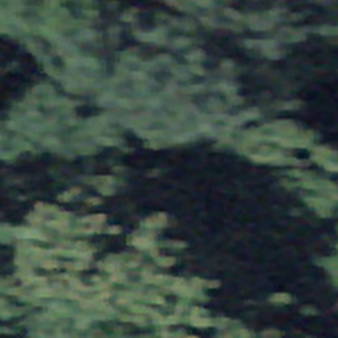
Label: other